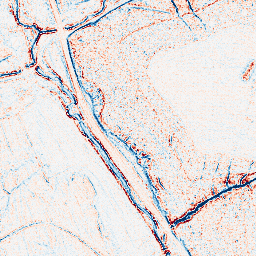
Category: edge_preserving
Decomposition family: bilateral
Decomposition parameters: d: 5
sigma_color: 150
sigma_space: 100
Upsampling method: sinc_blackman
Upsampling parameters: scale: 4
kernel_size: 8
Upsampling scale: 4